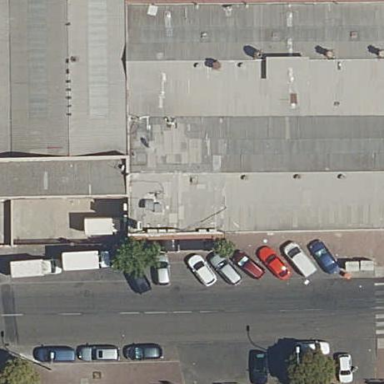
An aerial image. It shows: Industrial building.